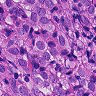
Metastatic tissue present: yes